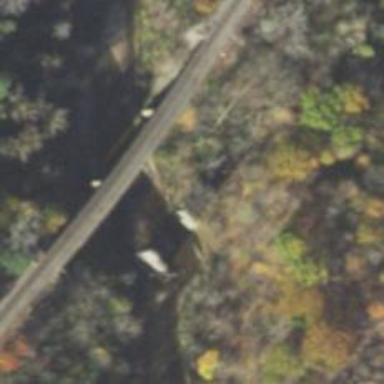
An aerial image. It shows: Bridge supported by abutments.